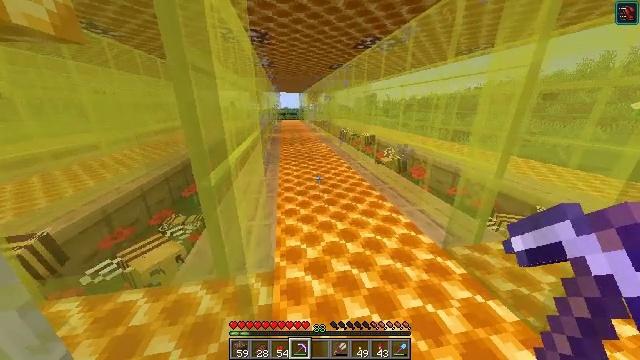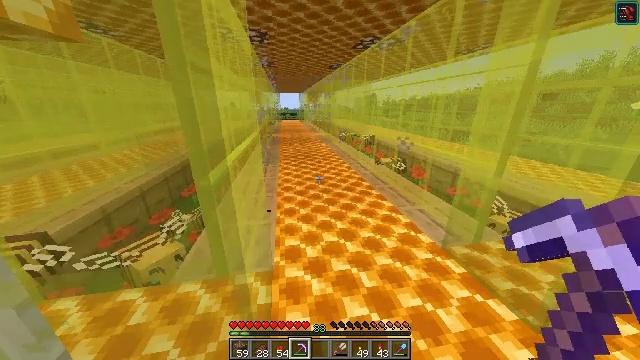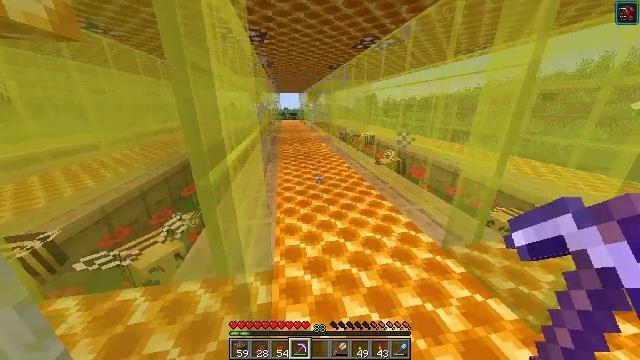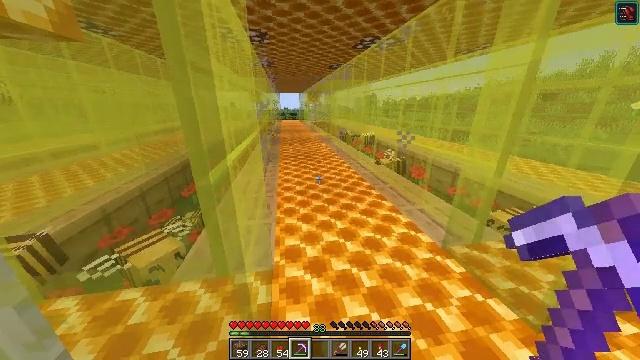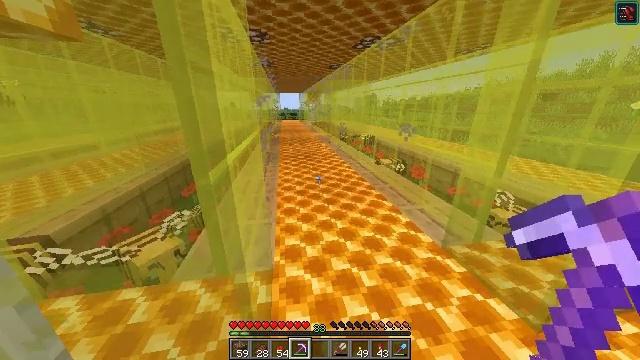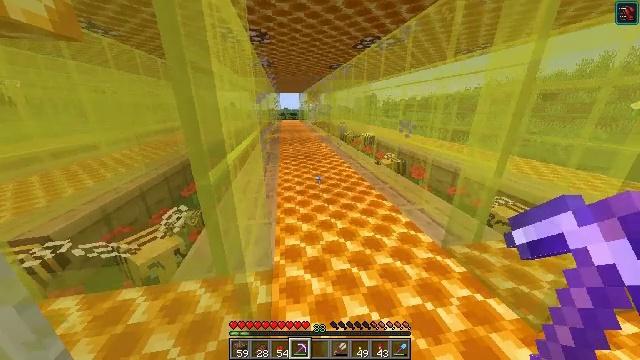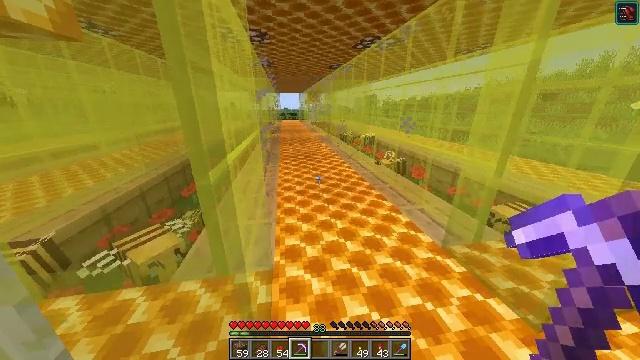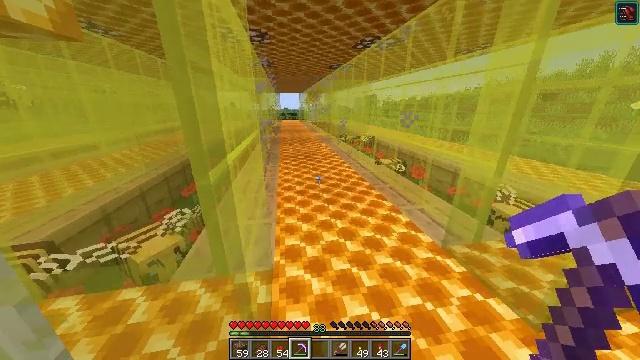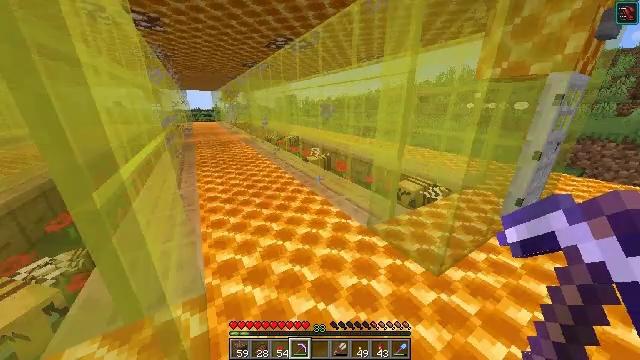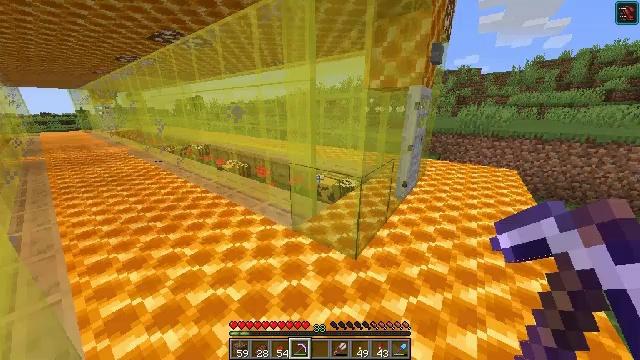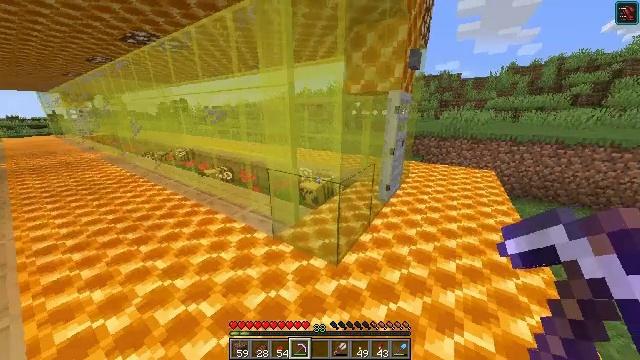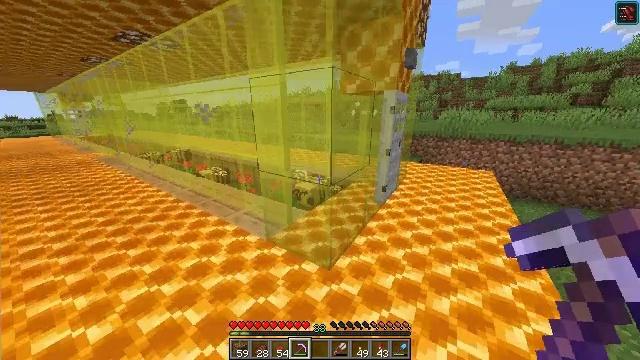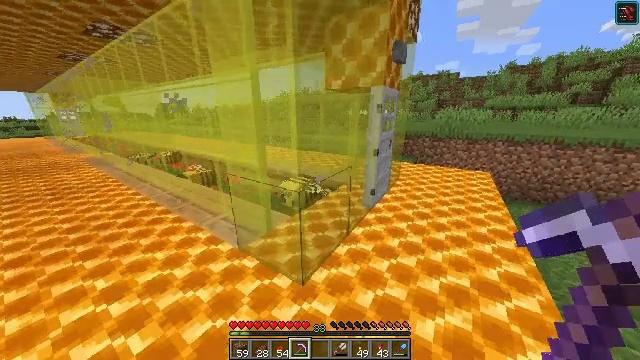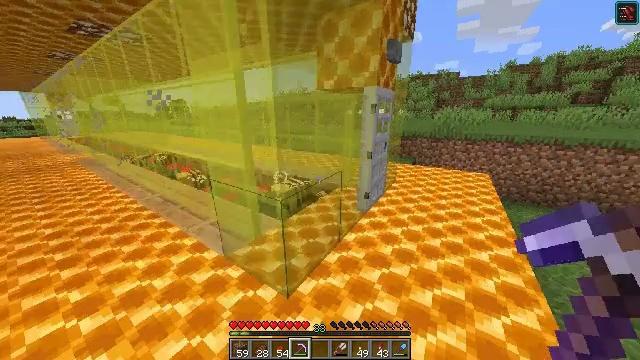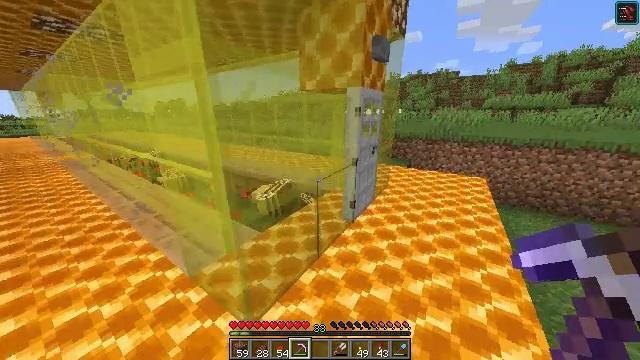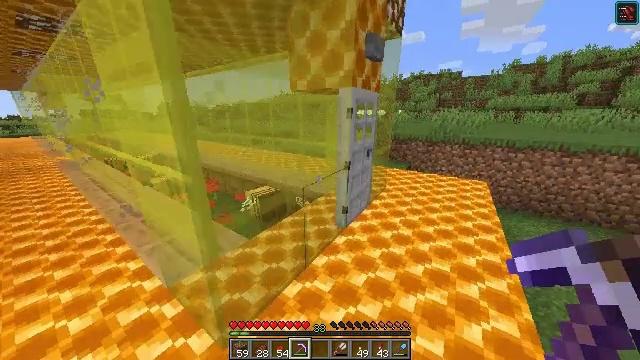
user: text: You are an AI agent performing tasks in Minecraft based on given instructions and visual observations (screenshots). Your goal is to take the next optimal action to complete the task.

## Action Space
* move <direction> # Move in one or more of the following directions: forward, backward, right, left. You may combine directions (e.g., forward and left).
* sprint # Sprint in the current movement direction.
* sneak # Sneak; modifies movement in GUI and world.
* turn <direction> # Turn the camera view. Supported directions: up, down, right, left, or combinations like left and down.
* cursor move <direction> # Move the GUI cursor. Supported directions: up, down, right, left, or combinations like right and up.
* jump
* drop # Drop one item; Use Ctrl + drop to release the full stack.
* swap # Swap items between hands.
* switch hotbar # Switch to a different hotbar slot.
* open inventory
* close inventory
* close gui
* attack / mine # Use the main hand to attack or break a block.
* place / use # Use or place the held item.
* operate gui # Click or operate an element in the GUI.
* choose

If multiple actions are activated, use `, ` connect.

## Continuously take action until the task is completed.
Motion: motion action
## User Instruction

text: Open the crafting table to make a honeycomb block with honeycombs.
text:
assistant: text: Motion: no_op
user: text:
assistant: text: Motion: no_op
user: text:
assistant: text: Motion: no_op
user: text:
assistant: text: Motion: no_op
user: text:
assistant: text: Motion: no_op
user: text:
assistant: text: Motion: no_op
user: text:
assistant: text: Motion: no_op
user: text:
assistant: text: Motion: turn right
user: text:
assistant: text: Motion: move right, turn right
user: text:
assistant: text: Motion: move forward and move right, turn right
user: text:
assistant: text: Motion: move forward and move right
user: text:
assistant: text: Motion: move forward and move right
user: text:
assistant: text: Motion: move forward and move right
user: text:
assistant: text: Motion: move forward and move right
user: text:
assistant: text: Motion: move forward and move right
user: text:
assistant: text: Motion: move forward and move right, turn left
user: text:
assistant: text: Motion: move forward and move right, turn left
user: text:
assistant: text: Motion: move forward and move right, turn left and up
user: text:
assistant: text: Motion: move forward and move right, turn left and up
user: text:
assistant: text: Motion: move forward and move right, turn left and up
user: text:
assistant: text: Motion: move forward and move right, turn left and up
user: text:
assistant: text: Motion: move forward and move right, turn left and up
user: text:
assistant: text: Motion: turn left and up
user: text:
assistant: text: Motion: turn left and up
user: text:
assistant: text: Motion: turn left and up
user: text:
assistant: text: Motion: turn up
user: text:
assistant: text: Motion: turn right and up
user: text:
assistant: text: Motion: turn up
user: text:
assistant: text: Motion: turn up
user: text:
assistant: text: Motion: turn up